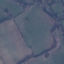
Label: Pasture